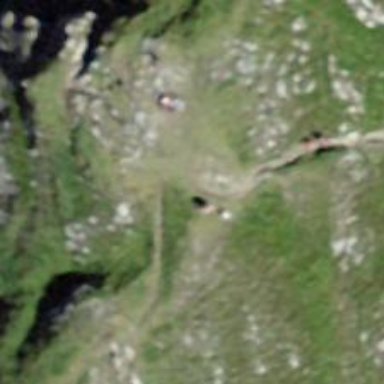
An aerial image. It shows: Rocky path.